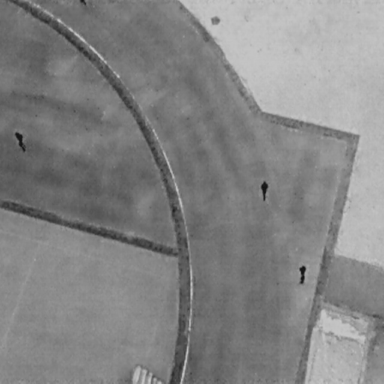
There are four People in the infrared image.